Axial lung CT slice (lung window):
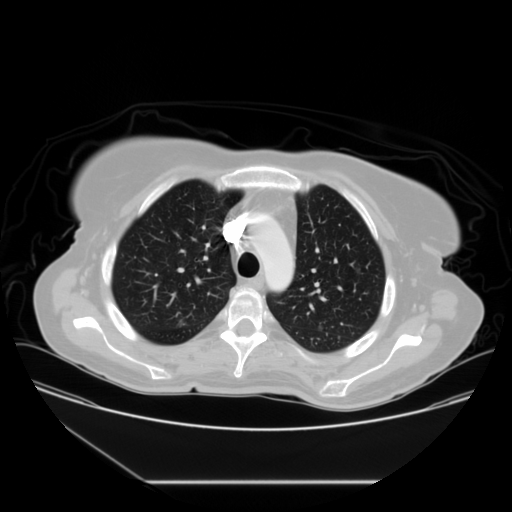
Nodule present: yes
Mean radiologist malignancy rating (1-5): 2.667